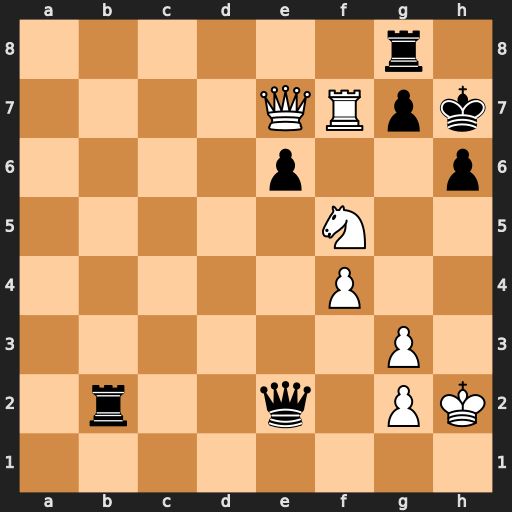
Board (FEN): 6r1/4QRpk/4p2p/5N2/5P2/6P1/1r2q1PK/8
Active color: w
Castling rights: -
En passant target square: -
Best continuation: Rxg7+ Rxg7 Qxg7#